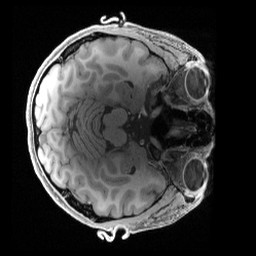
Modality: T1w
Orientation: axial
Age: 38
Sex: female
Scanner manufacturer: siemens
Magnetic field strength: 3 T
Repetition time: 2.4 s
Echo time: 0.00241 s